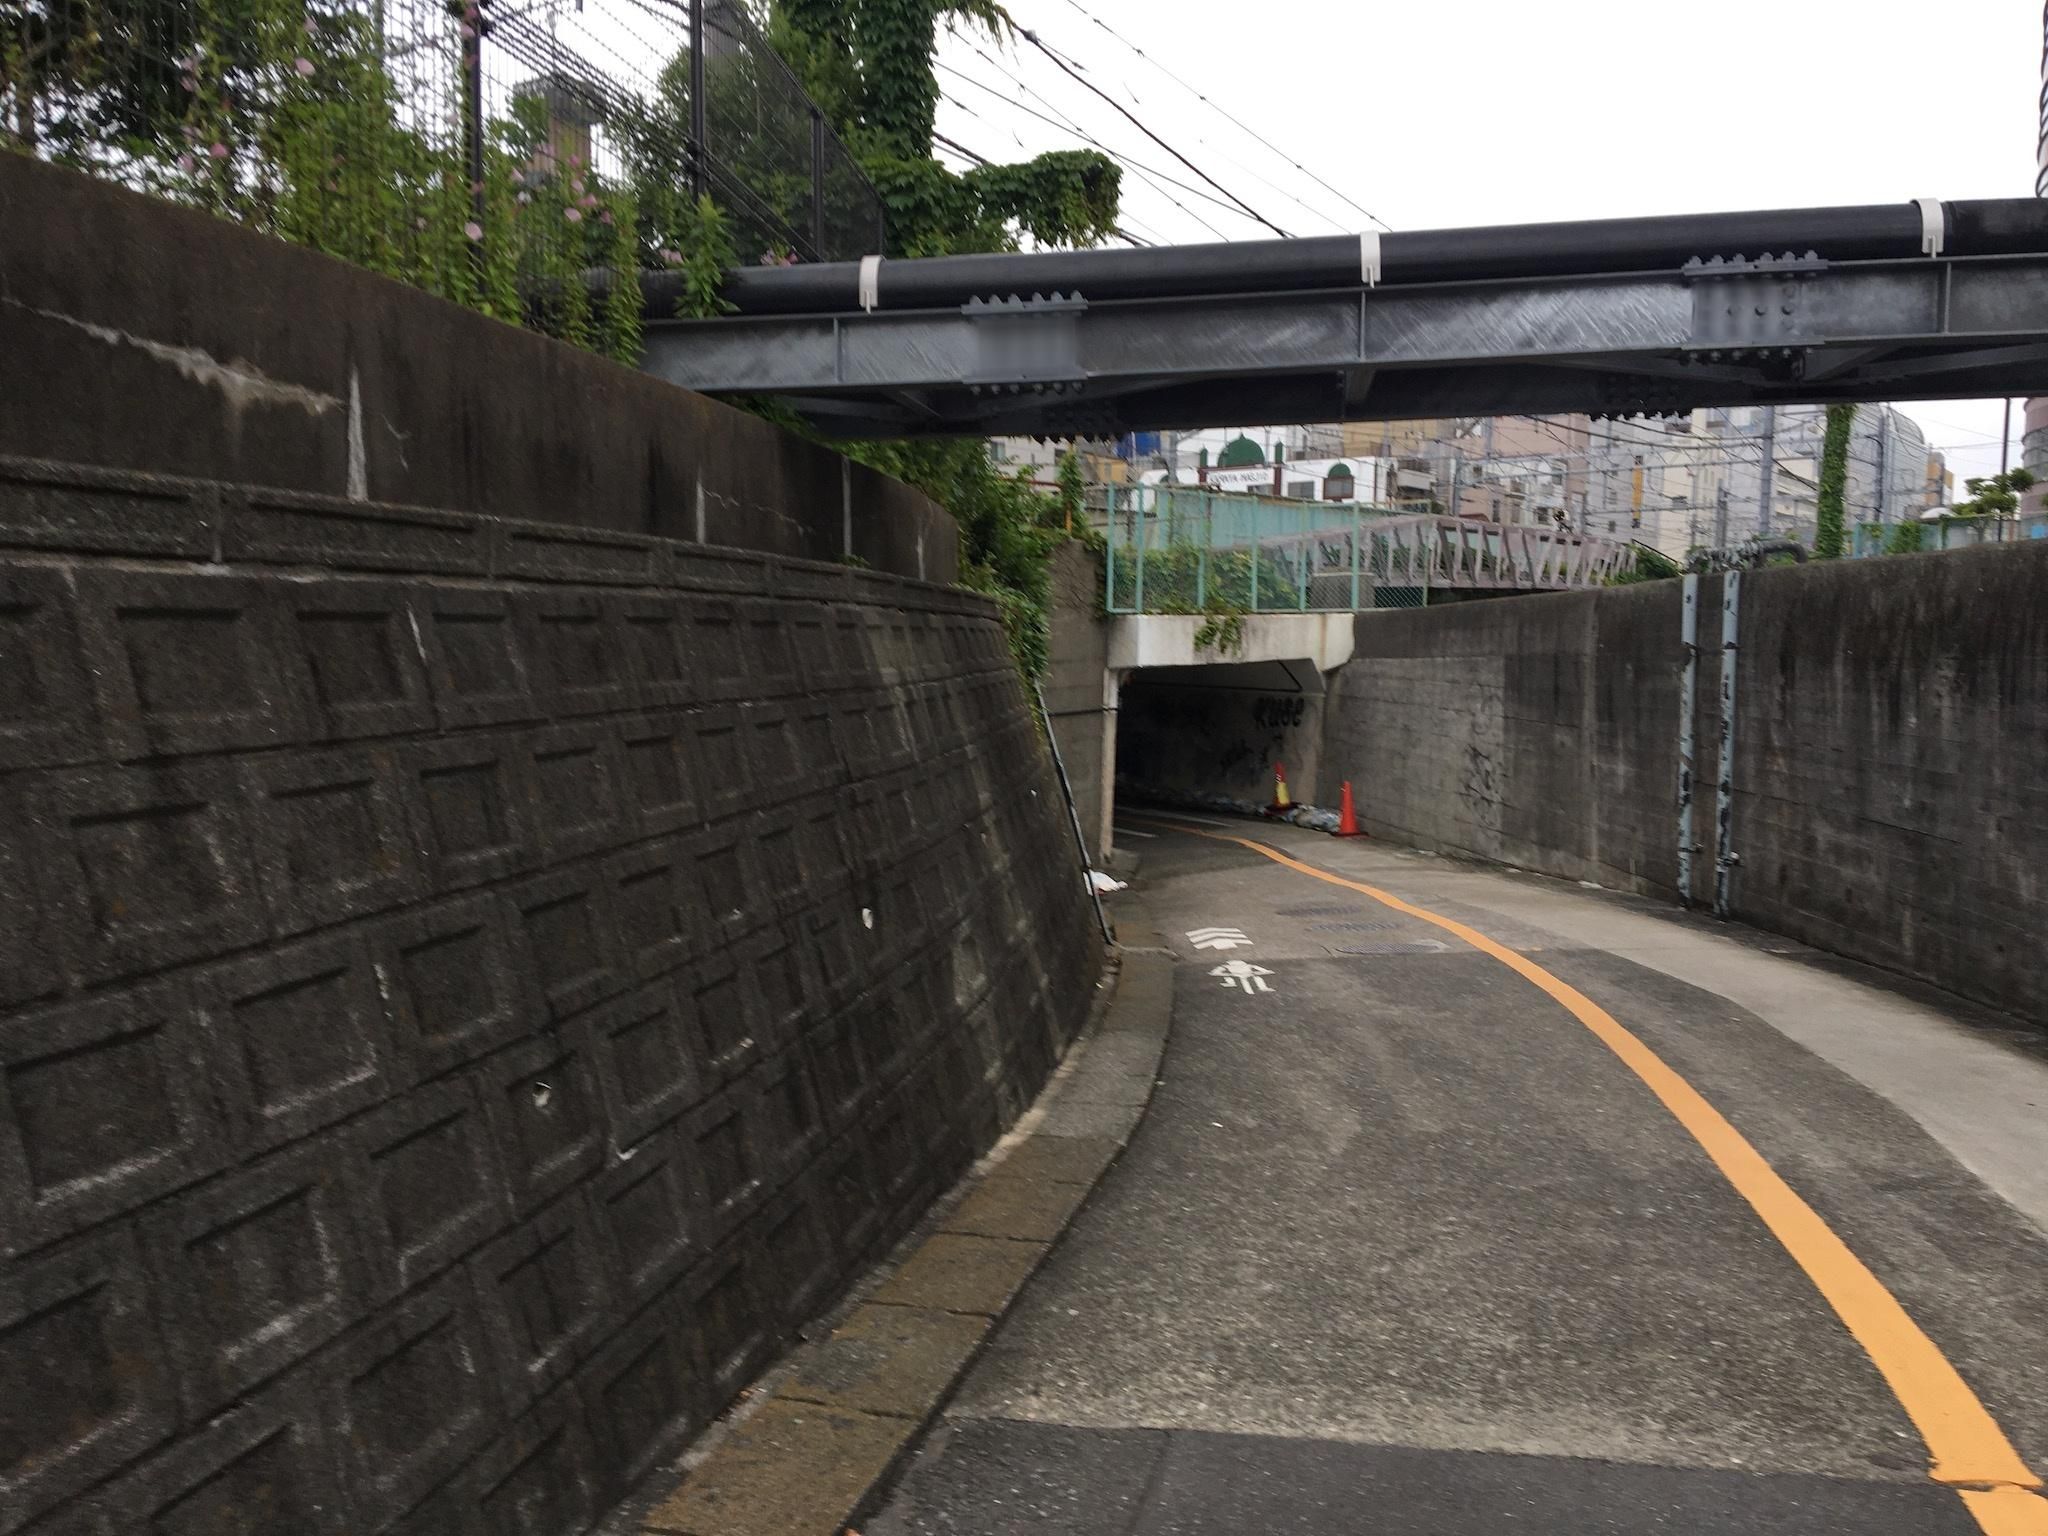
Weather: cloudy
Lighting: day
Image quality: good
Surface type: cycling surface
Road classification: cycleway, residential
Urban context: urban centre
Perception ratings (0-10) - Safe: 0.25, Lively: 1.23, Beautiful: 4.65, Boring: 1.98, Depressing: 8.24, Wealthy: 1.81